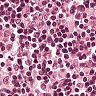
Metastatic tissue present: no